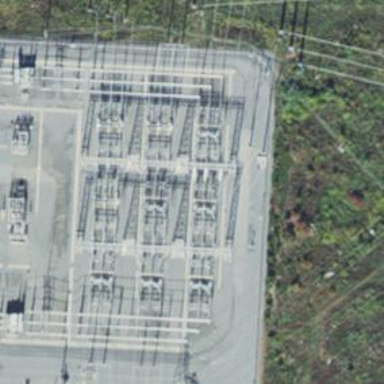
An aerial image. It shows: Switch for power supply.